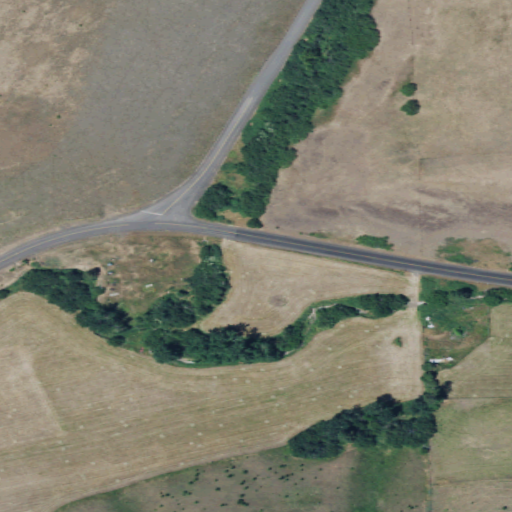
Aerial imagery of valley in Washington named Lewis Hollow containing pasture, shrub, open development, grassland, and low intensity development